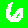
Digit: 6